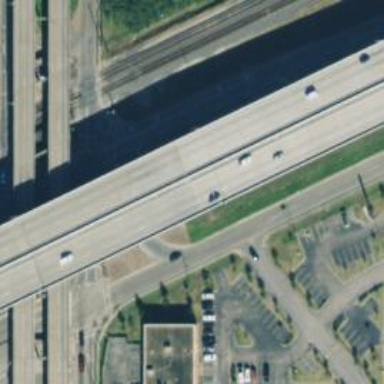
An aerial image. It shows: Trunk link highway.